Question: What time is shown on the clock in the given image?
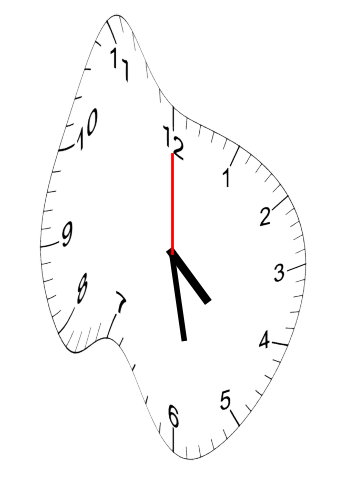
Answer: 04:28:00